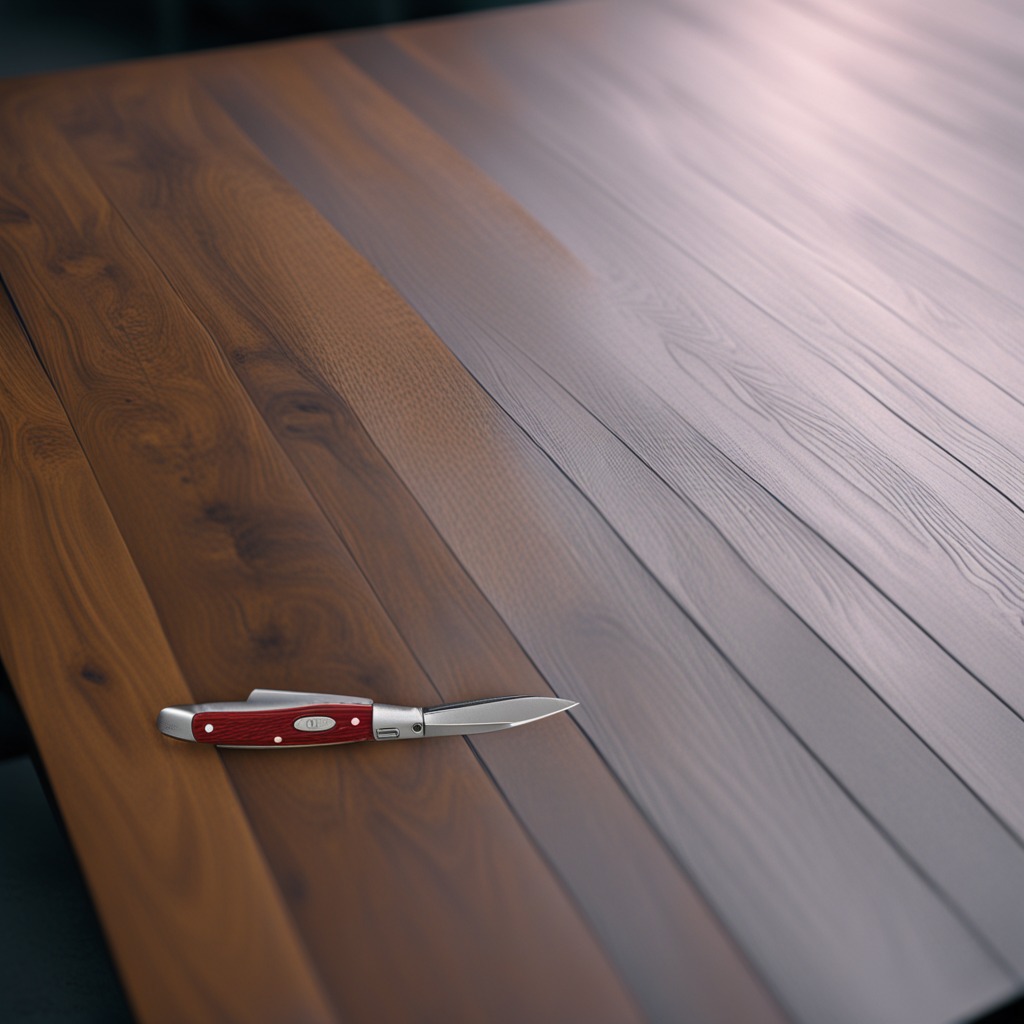
A utility knife is lying on the old table with faint burn marks in a small garage at twilight.